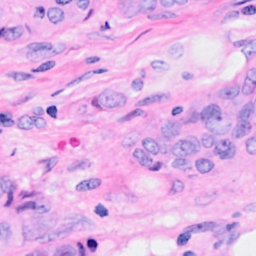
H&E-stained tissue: Breast